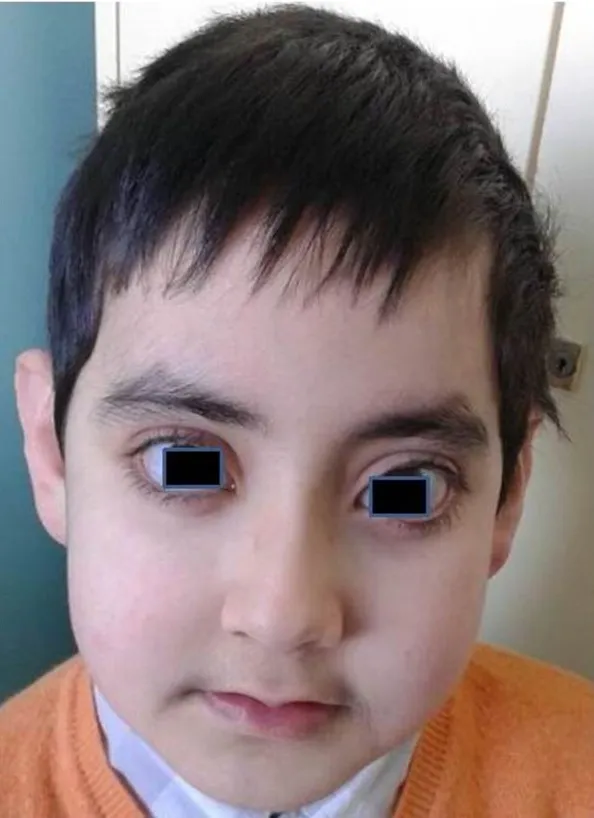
Typical facial features (front shot).
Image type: medical_photograph (oral_photograph)